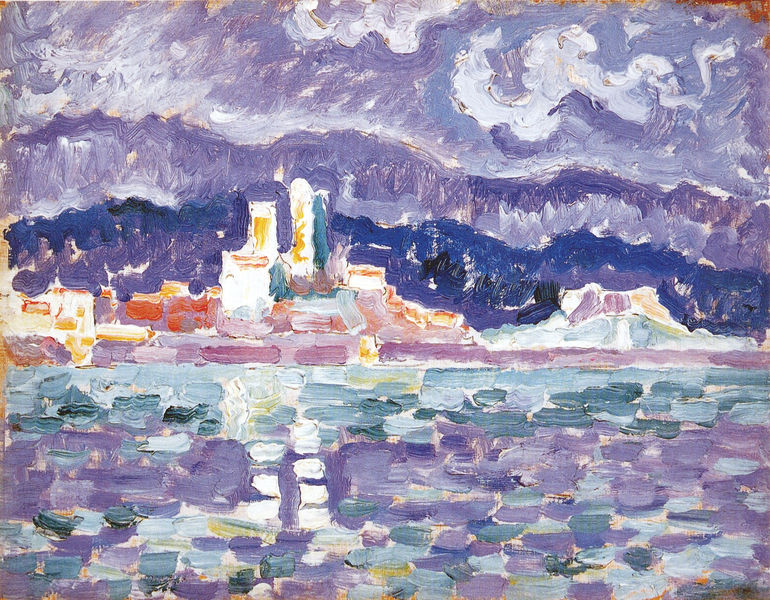
Titel: Antibes. Orage, Antibes. Sturm
Künstler: Paul Signac
Institution: (Privatsammlung)
Schlagwörter: berg, blau, dunkel, gemälde, himmel, meer, wasser, weiß, wolken, aquarell, bäume, gelb, grob, impressionismus, kirchturm, see, stadt, ufer, abend, bunt, licht, lichter, nacht, orange, schwarz, skizze, türkis, ölbild, dach, gebäude, haus, rot, wolke, expressionismus, malerei, architektur, öl, ferne, horizont, häuser, hügel, spiegelung, gewässer, kirche, pastos, rosa, wald, turm, chaos, hellblau, küste, strand, wellen, ort, vedute, abstrakt, berge, farben, flächen, gebirge, modern, dorf, dächer, mauer, farbe, lila, violett, platz, auto, hafen, industrie, kai, stille, fluß, seestück, blue, red, white, duktus, dunkelblau, painting, yellow, reflexe, widerschein, reflection, striche, skyline, ozean, kirchtürme, punkte, eingang, gogh, eckig, türme, blautöne, mole, pinsel, pinselduktus, pinselstrich, flecken, expressiv, cloud, clouds, sky, building, landscape, sea, water, höhenzug, pinselstriche, signac, river, brushstroke, paul, purple, lichtschein, gewölk, grotesk, kandinsky, purpur, storm, stormy, vincent, violet, reflektieren, city, pointillismus, spätimpressionismus, pointilistisch, industriealisierung, spachtel, hochhäuser, kraftvoll, landschaft in blau, population, stat, tupftechnik, ufre, wolkenb, rain, impressionist, paint, impressionistic, magenta, nachtleben, ungeordnet, klee, industry, pointilism, berge#, kirhc, somber, cool, stadtlichter, wald hafen, paul klee, lake front, the calm before the storm